Brain MRI, t1w sequence, axial 2D slice.
Patient: age 50, sex M, weight 90 kg, height 1.9 m
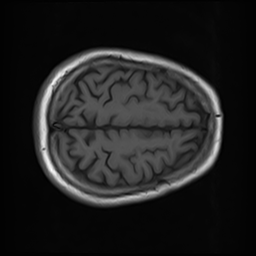